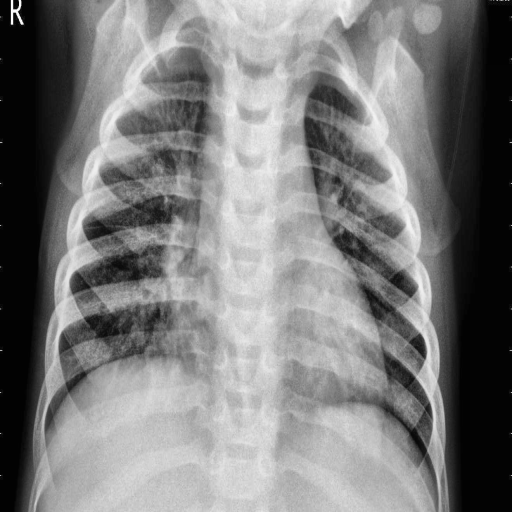
Finding: PNEUMONIA